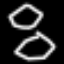
Label: octagon